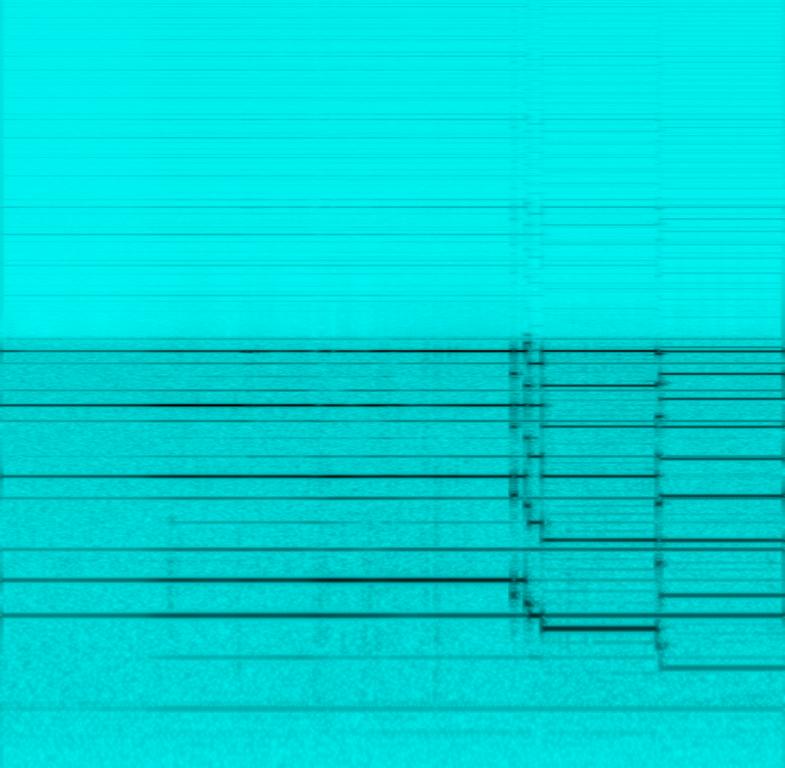
Solo electronic bagpipe.